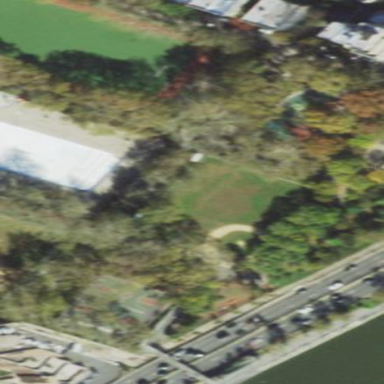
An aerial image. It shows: Grassy baseball pitch for leisure sports.